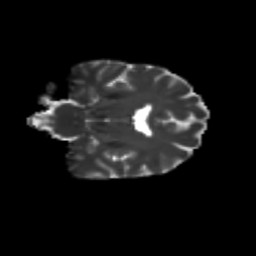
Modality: T2w
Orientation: coronal
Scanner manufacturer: siemens
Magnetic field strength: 3 T
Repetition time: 9.2 s
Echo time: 0.084 s